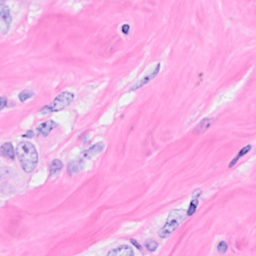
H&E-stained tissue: Breast